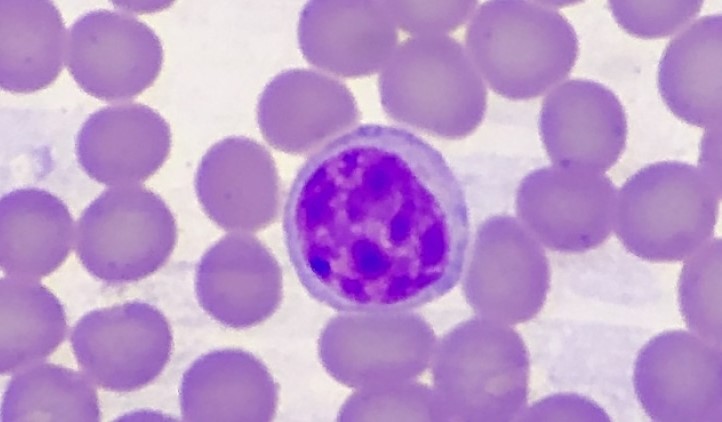
White blood cell type: Lymphocyte